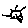
Label: sun